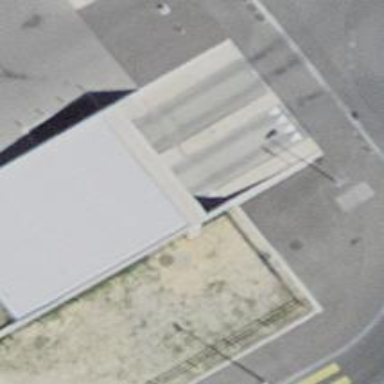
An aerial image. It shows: Parking area.